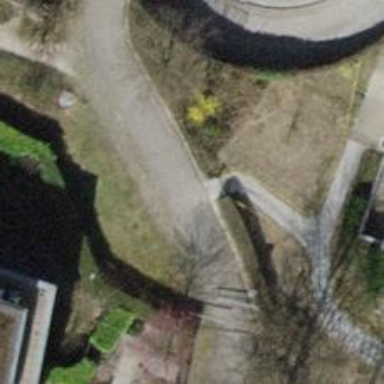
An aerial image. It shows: Footway surfaced with paving stones.